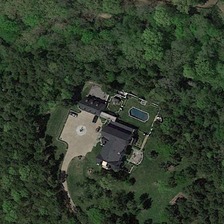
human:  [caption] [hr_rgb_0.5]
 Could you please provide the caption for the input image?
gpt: a building is surrounded by many green trees .

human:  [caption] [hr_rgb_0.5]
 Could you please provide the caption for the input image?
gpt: a building is surrounded by many green trees .

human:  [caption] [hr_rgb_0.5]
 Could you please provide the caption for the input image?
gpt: a building is surrounded by many green trees .

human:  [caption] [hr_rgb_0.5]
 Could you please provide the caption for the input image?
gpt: a building is surrounded by many green trees .

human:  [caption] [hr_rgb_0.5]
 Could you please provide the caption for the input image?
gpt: a building is surrounded by many green trees .